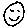
Label: smiley face